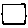
Label: square